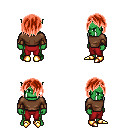
a pixel art fantasy rpg character, male body template, orc, green skin, brown long-sleeve shirt, red pants, red bangs hairstyle, cloth bracers, gold boots, four views (front, back, left, right), 2x2 character sprite sheet, small pixel art, hard edges, no anti-aliasing